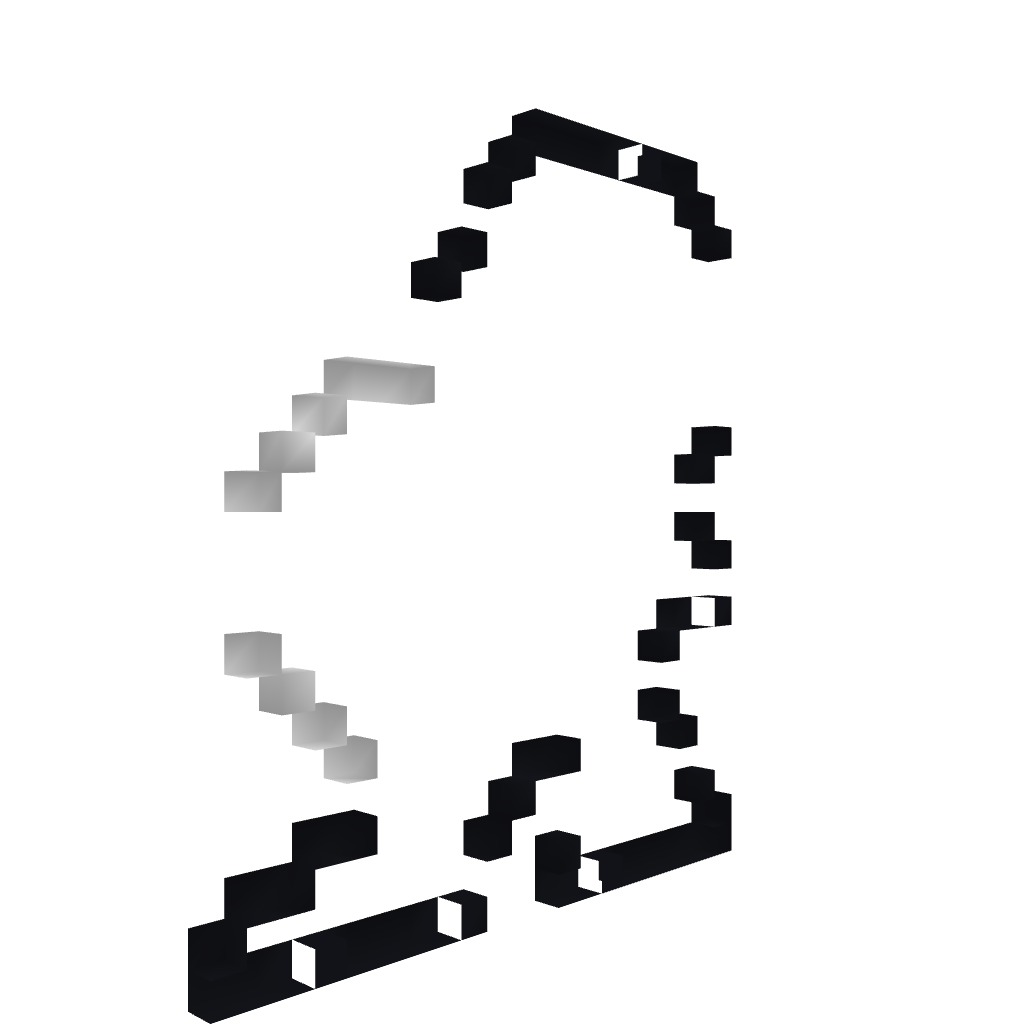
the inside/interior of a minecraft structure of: Ryu (Street Fighter x Mega Man)